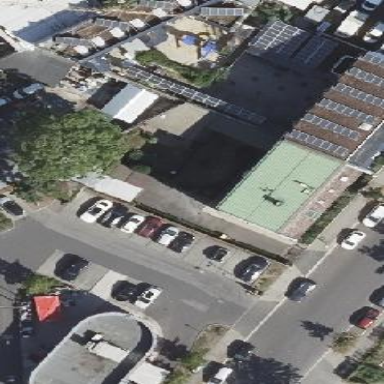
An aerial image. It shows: Building with apartments featuring unique double saltbox roof shape.